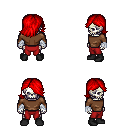
a pixel art fantasy rpg character, male body template, skeleton, brown long-sleeve shirt, red pants, red swoop hairstyle, white cloth bandages, black shoes, four views (front, back, left, right), 2x2 character sprite sheet, small pixel art, hard edges, no anti-aliasing